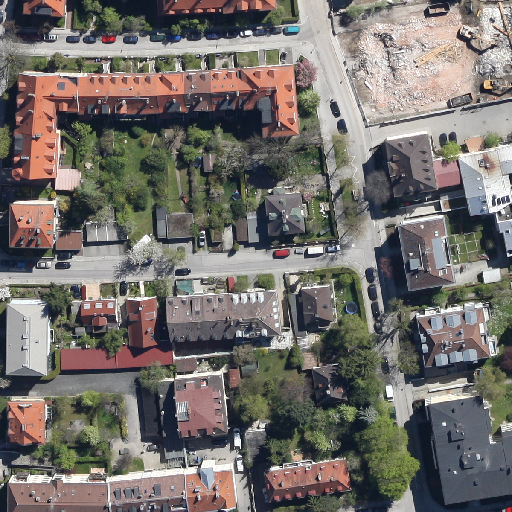
Referring expression: light-duty vehicle